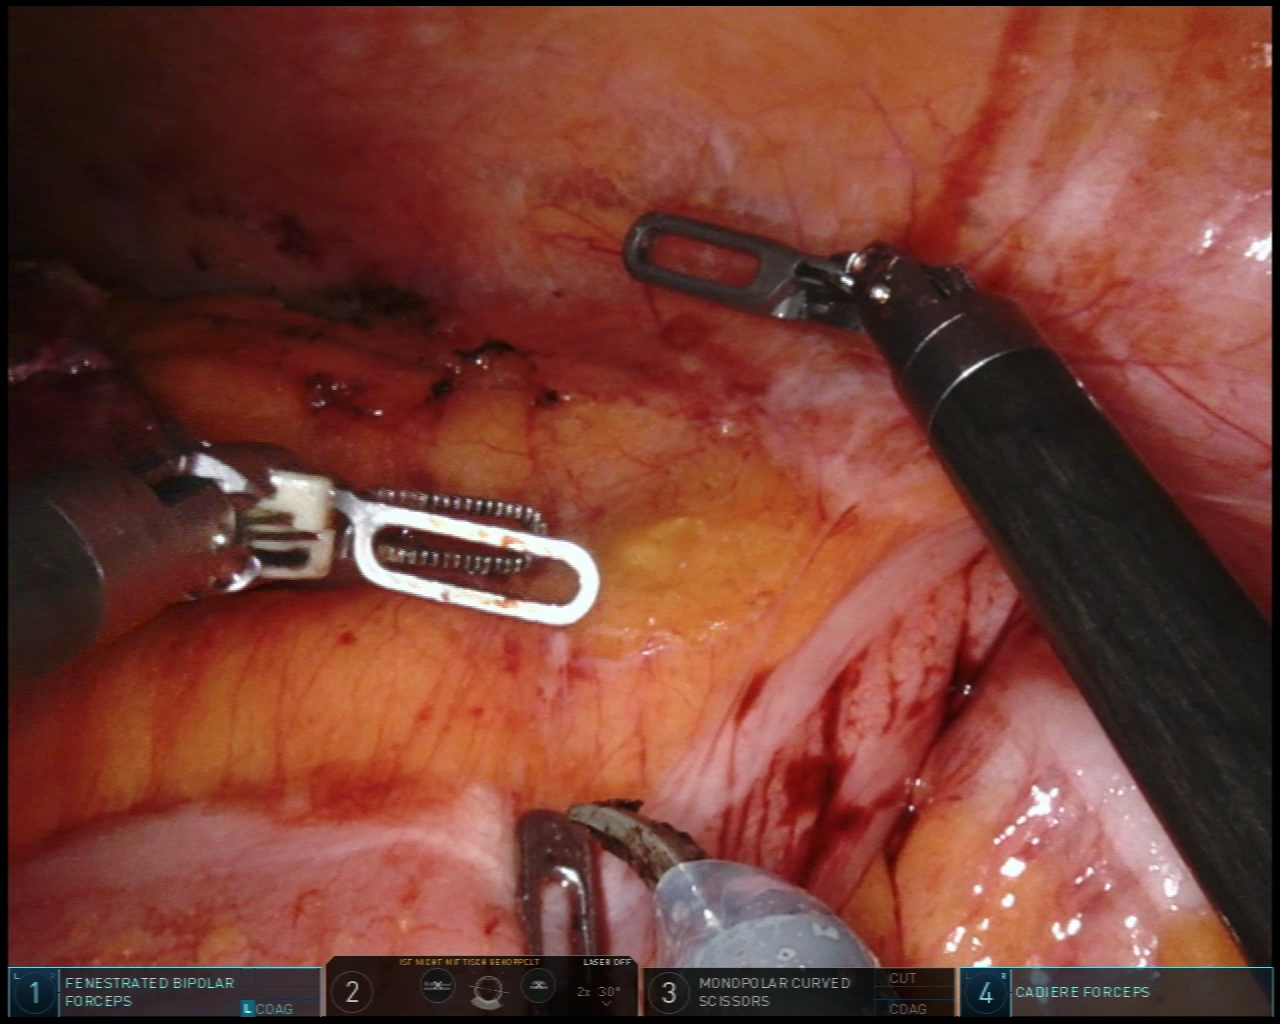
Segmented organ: colon
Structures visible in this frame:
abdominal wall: yes
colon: yes
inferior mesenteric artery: no
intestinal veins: no
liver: no
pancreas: no
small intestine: no
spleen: no
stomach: no
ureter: no
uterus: no
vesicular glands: no